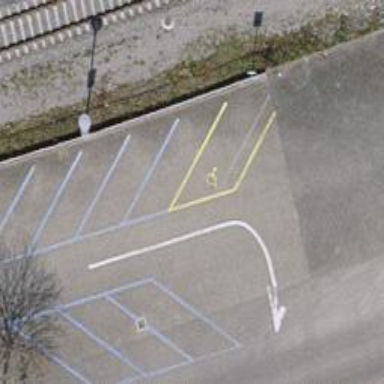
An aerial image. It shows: Compacted parking aisle as service road.